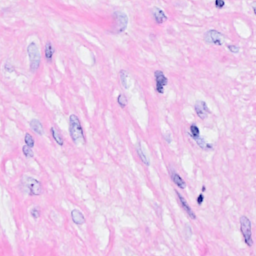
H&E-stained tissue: Breast